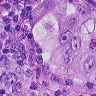
Metastatic tissue present: yes